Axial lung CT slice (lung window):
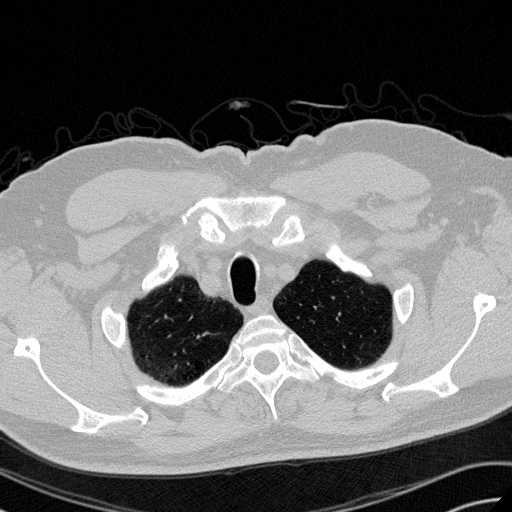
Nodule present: no